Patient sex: M
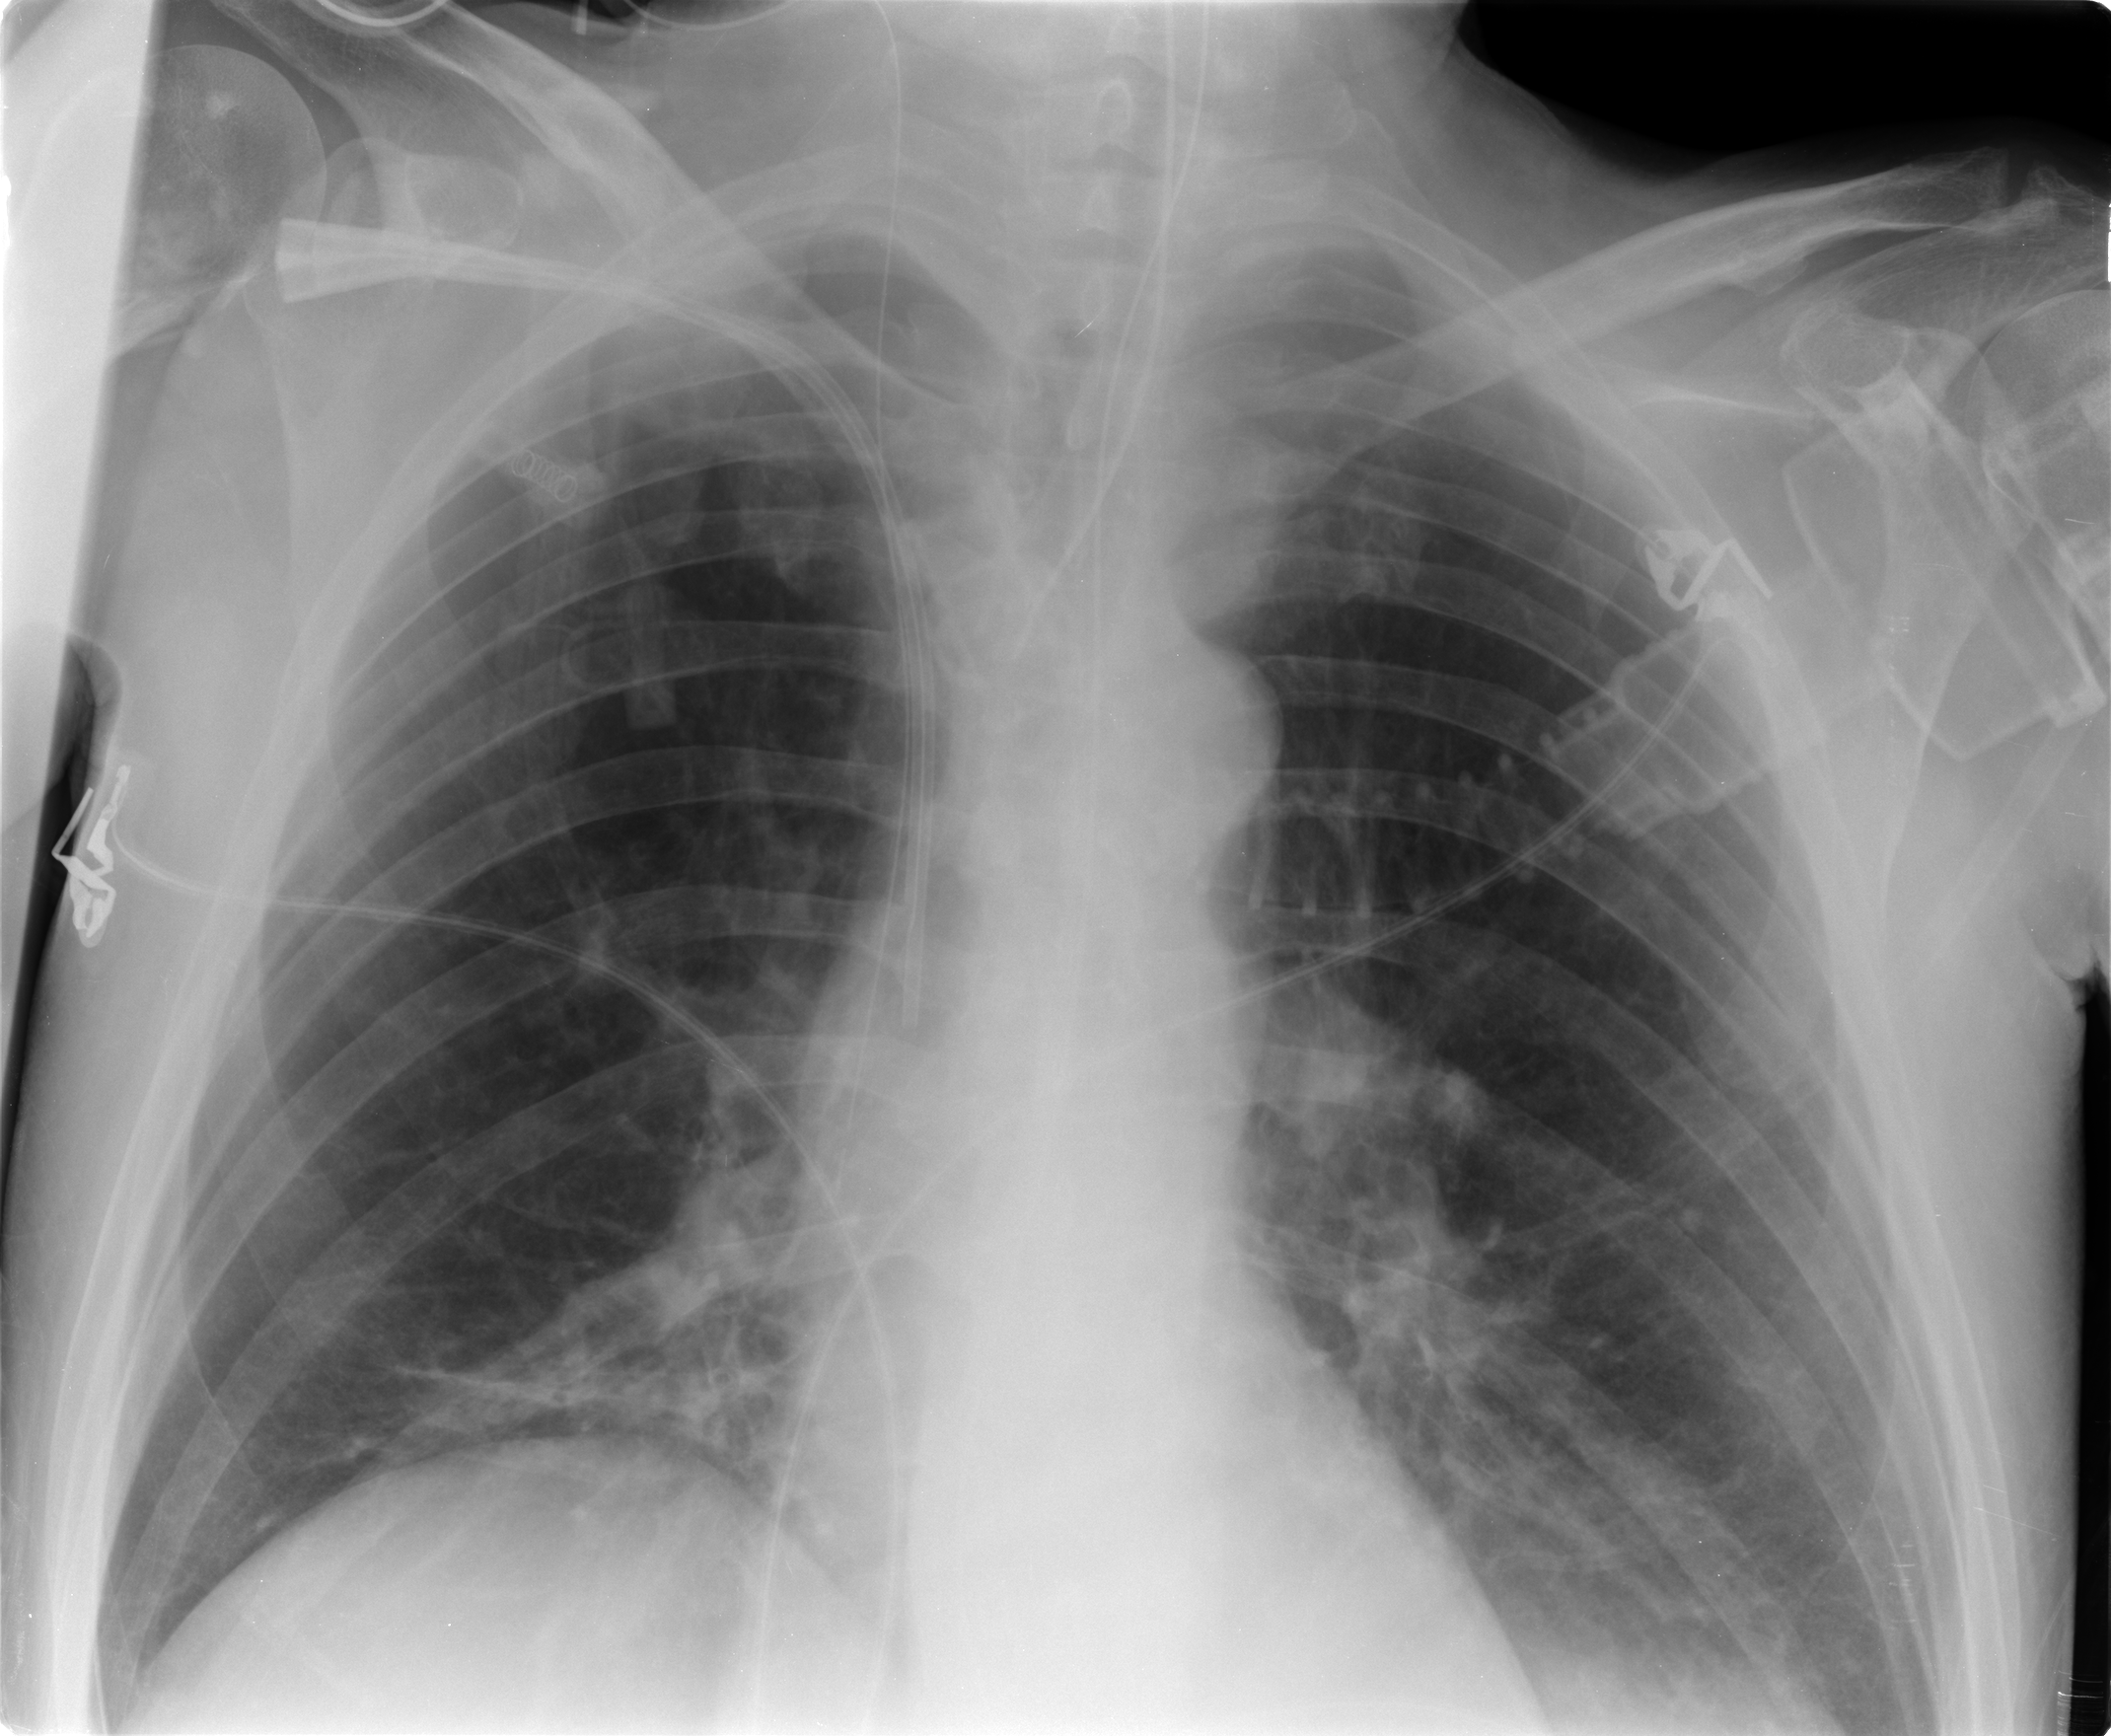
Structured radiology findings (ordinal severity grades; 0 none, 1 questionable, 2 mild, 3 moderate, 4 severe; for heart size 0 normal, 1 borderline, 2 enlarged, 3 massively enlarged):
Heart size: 0
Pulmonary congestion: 2
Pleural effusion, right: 0
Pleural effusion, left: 0
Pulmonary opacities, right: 0
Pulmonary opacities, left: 0
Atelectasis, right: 2
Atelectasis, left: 2